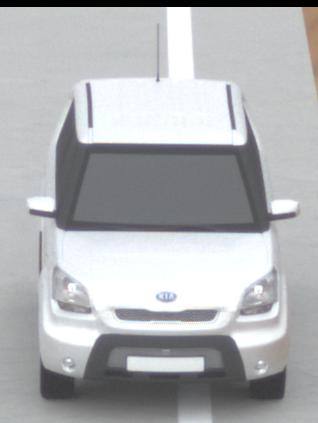
Make: KIA
Model: Soul 1.6
Detailed model: Soul (AM)
Model produced from: 2009/02
Model produced until: 2009/11
Doors: 5
Color: white
Road condition: dry road
Daytime: morning or afternoon
Contrast: low contrast